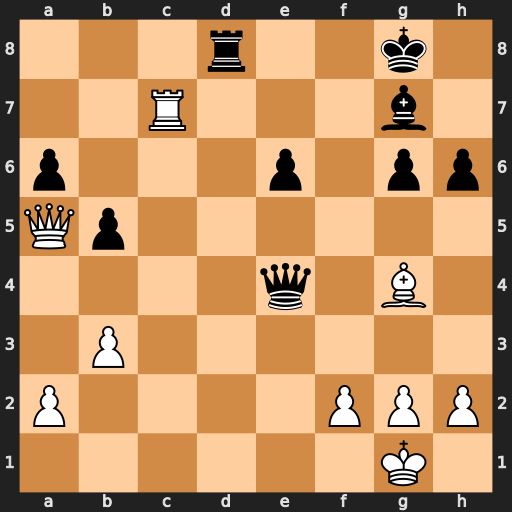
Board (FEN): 3r2k1/2R3b1/p3p1pp/Qp6/4q1B1/1P6/P4PPP/6K1
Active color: w
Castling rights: -
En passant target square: -
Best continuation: Rxg7+ Kxg7 Qc7+ Kf6 Qxd8+